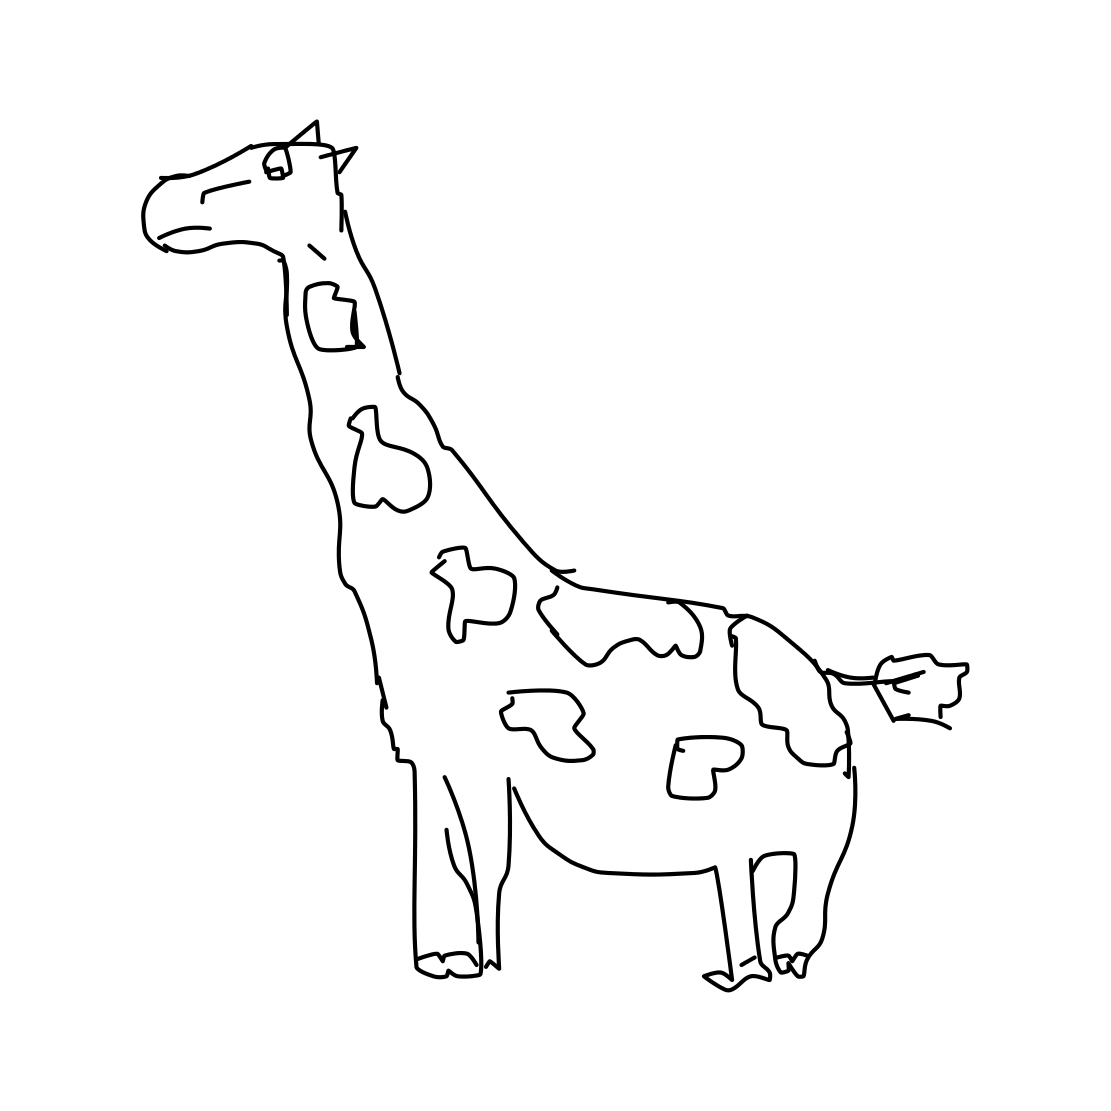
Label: giraffe